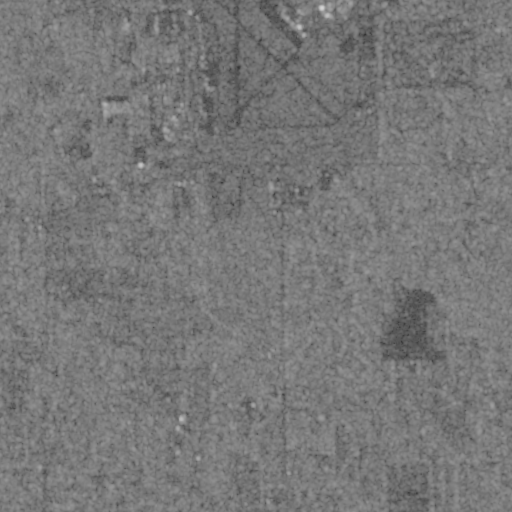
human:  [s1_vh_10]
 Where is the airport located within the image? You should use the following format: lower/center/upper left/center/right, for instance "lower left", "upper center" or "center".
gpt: The airport is located in the upper of the image.
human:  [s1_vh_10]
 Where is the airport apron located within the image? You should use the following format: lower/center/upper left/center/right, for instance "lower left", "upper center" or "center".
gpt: The airport apron is located in the upper center of the image.
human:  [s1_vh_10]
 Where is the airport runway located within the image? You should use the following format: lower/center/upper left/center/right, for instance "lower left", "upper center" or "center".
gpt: The airport runway is located in the upper left of the image.
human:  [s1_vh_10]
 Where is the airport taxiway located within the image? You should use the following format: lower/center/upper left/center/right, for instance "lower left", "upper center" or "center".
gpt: The airport taxiway is located in the upper of the image.
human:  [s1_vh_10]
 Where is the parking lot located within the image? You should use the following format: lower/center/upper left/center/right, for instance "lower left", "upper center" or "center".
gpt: The parking lot is located in the center of the image.
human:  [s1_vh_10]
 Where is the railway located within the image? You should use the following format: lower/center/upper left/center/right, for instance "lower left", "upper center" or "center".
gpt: The railway is located in the upper left of the image.
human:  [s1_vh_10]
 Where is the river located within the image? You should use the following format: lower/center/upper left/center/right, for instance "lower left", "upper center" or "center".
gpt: The river is located in the left of the image.
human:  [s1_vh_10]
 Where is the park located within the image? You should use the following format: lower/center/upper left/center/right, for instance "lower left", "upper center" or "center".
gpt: There is no park in the image.

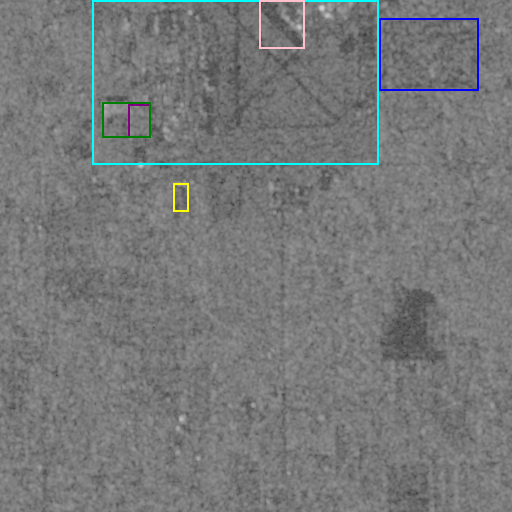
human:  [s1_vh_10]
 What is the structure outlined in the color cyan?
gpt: The structure outlined in cyan is an airport.
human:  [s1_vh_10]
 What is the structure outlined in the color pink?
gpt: The structure outlined in pink is an airport apron.
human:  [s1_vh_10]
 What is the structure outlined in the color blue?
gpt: The structure outlined in blue is a park.
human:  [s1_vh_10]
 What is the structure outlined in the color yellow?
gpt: The structure outlined in yellow is a parking lot.
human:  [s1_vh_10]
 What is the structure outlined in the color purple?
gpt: The structure outlined in purple is a building.
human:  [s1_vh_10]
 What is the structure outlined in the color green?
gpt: The structure outlined in green is a building.
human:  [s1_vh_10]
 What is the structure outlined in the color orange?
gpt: There is no orange outline.